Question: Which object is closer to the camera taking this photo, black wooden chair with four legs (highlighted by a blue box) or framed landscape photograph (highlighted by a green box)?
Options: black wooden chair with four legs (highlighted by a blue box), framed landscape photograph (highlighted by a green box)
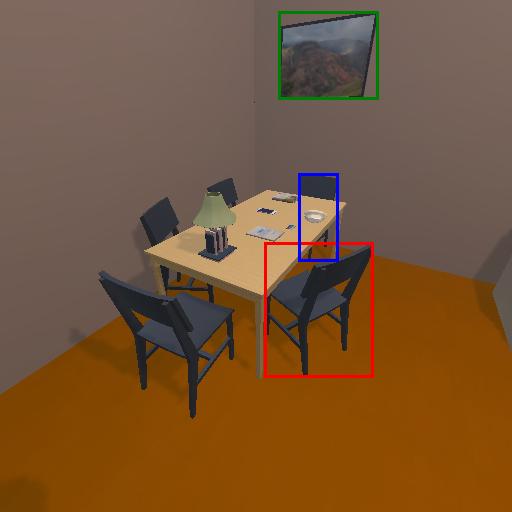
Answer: black wooden chair with four legs (highlighted by a blue box)